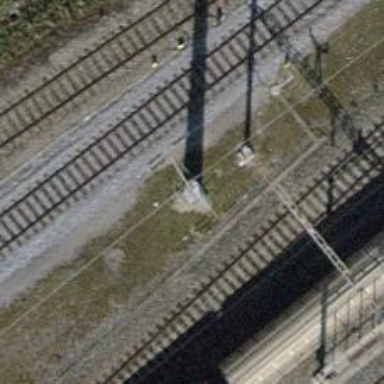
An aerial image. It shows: Power pole.